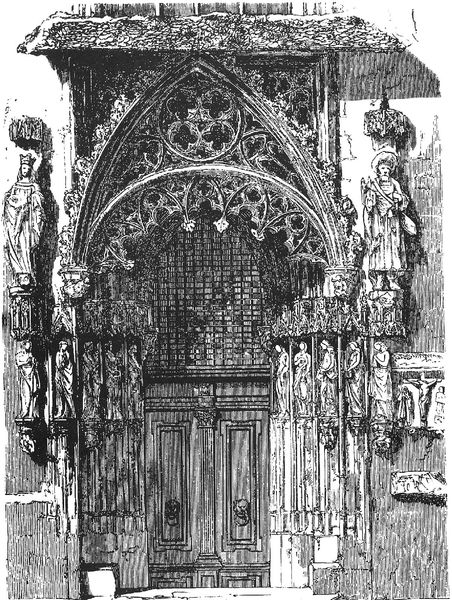
Titel: Verona, S. Zeno Maggiore
Standort: Verona, S. Zeno Maggiore (EU - I - Toskana)
Schlagwörter: frankreich, holz, skizze, tür, zeichnung, architektur, barock, kirche, gotik, skulptur, bogen, pilaster, figuren, detail, tor, eingang, kreuz, stern, dom, stich, schwarzweiß, kathedrale, bleistiftzeichnung, portal, skulpturen, löwen, statuen, gotisch, spitzbogen, romanik, kruzifix, baldachin, plan, löwe, heilige, gothik, maria, maßwerk, notre dame, vierpass, kriechblumen, apostel, passion, kirchenportal, marburg, ampostel